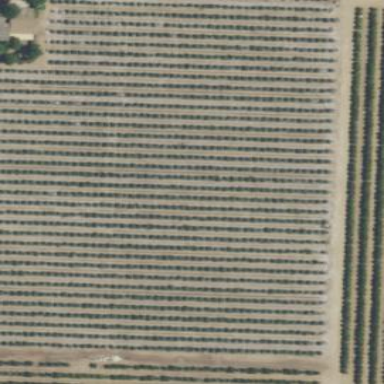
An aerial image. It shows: Orchard filled with nectarine trees.